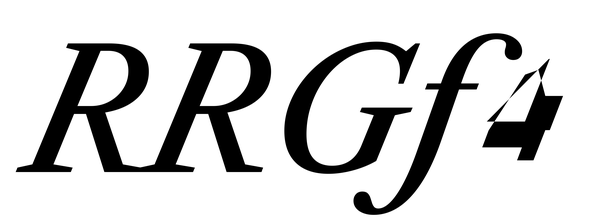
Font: LibreCaslonText-Italic_Medium_Italic